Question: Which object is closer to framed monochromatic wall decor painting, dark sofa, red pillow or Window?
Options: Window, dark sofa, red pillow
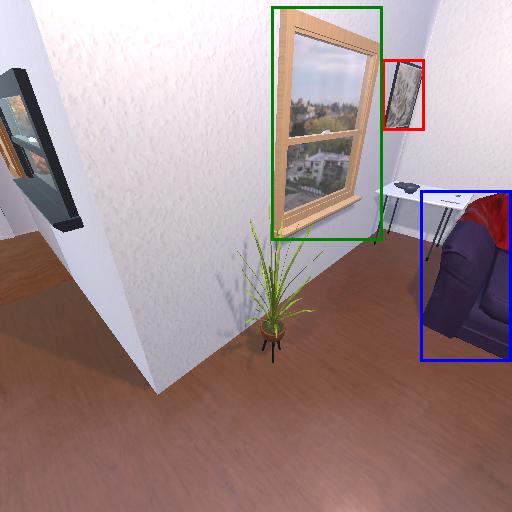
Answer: Window